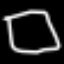
Label: square